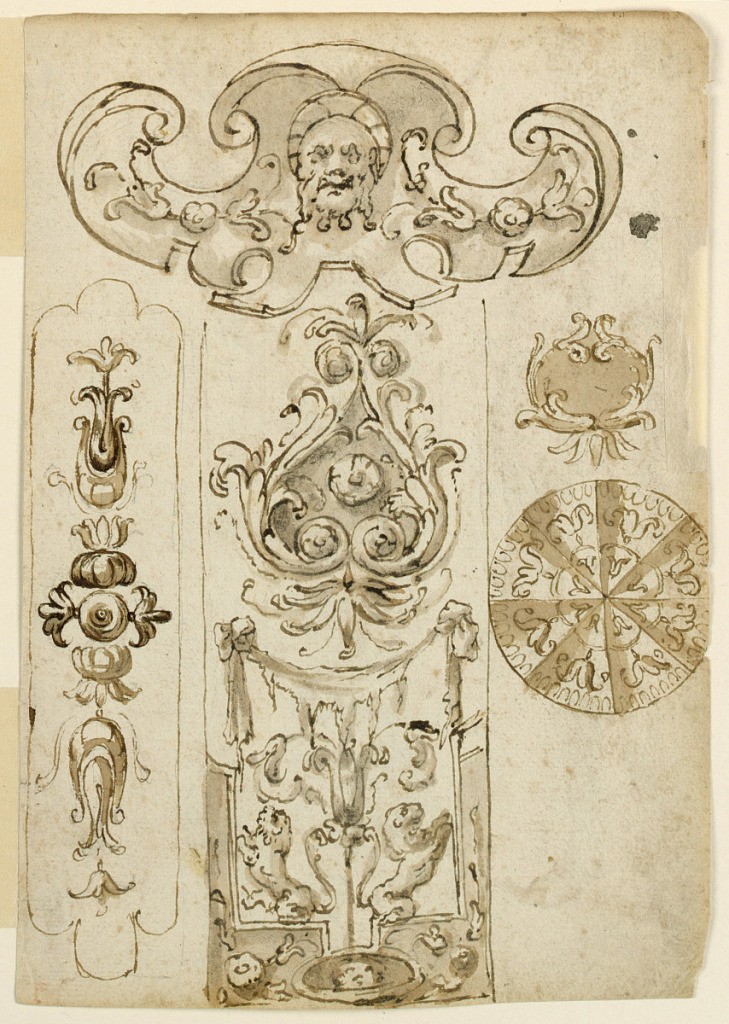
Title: Decorative Motifs
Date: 1580–1600
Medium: Black chalk, pen and ink, bistre on laid paper. On verso: brush and dark brown watercolor washes on laid paper.
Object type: Drawing
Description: Vertical rectangle. A scrollwork escutcheon with a bearded mask. At bottom left a panel with two acanthus flowers, symmetrical to a disk motif. At center, an oblong with pointed plant motif over a drapery festoon of a hide. Below it are rampant lions on a grotesque frame motifs with their backs turned to a plint. At right, a painted plant motif with a tent circle with calices. On verso: a male and female satyr support with their heads baskets.